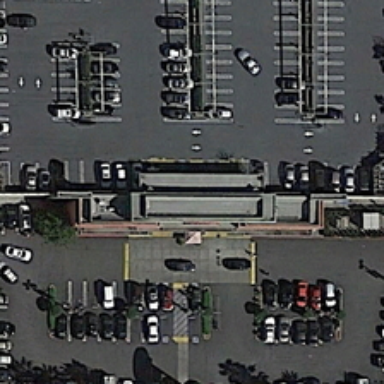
There are more cars parking on one side of the long square building than on the other .